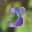
Label: 3